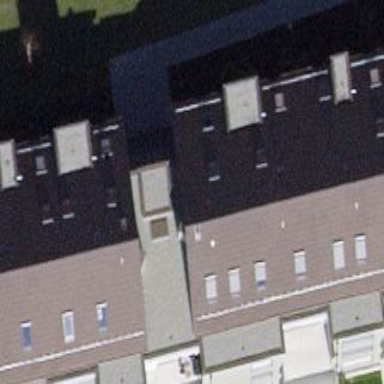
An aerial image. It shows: View of apartment building.